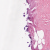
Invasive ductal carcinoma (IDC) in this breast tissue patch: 0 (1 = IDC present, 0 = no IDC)